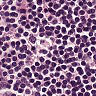
Metastatic tissue present: no